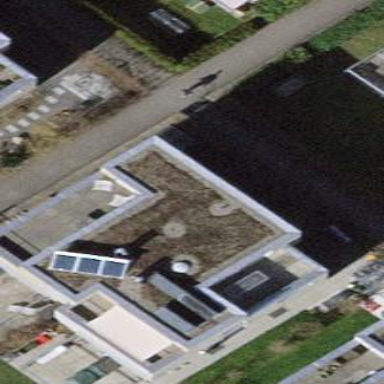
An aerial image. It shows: Terrace building.